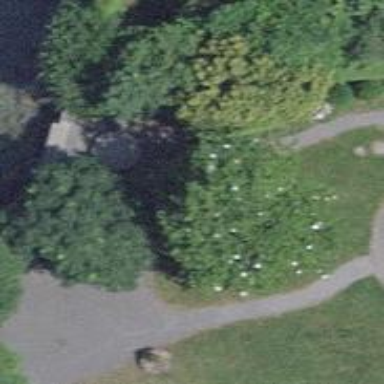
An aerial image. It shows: Brown bench.